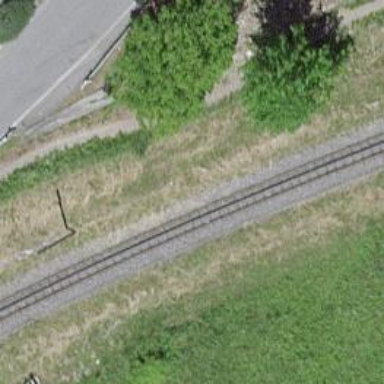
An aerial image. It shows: Narrow-gauge railway track with electrified contact line. The railway has one track.